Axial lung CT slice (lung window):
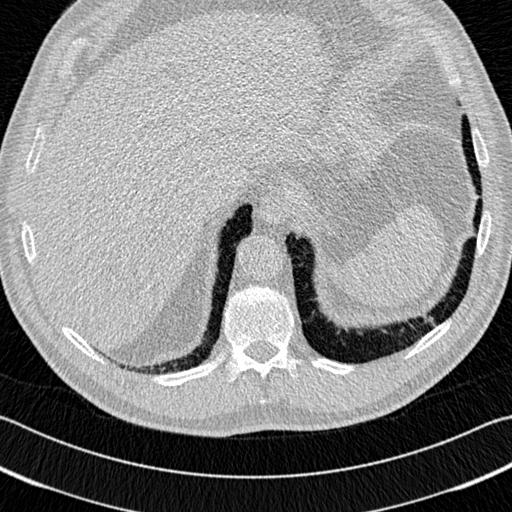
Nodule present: no